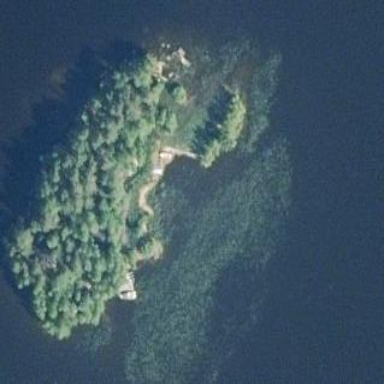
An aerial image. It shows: Islet.